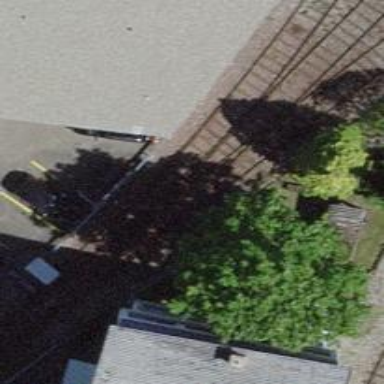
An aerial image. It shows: Railway switch.